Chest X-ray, AP view. Patient: 12 years old, sex F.
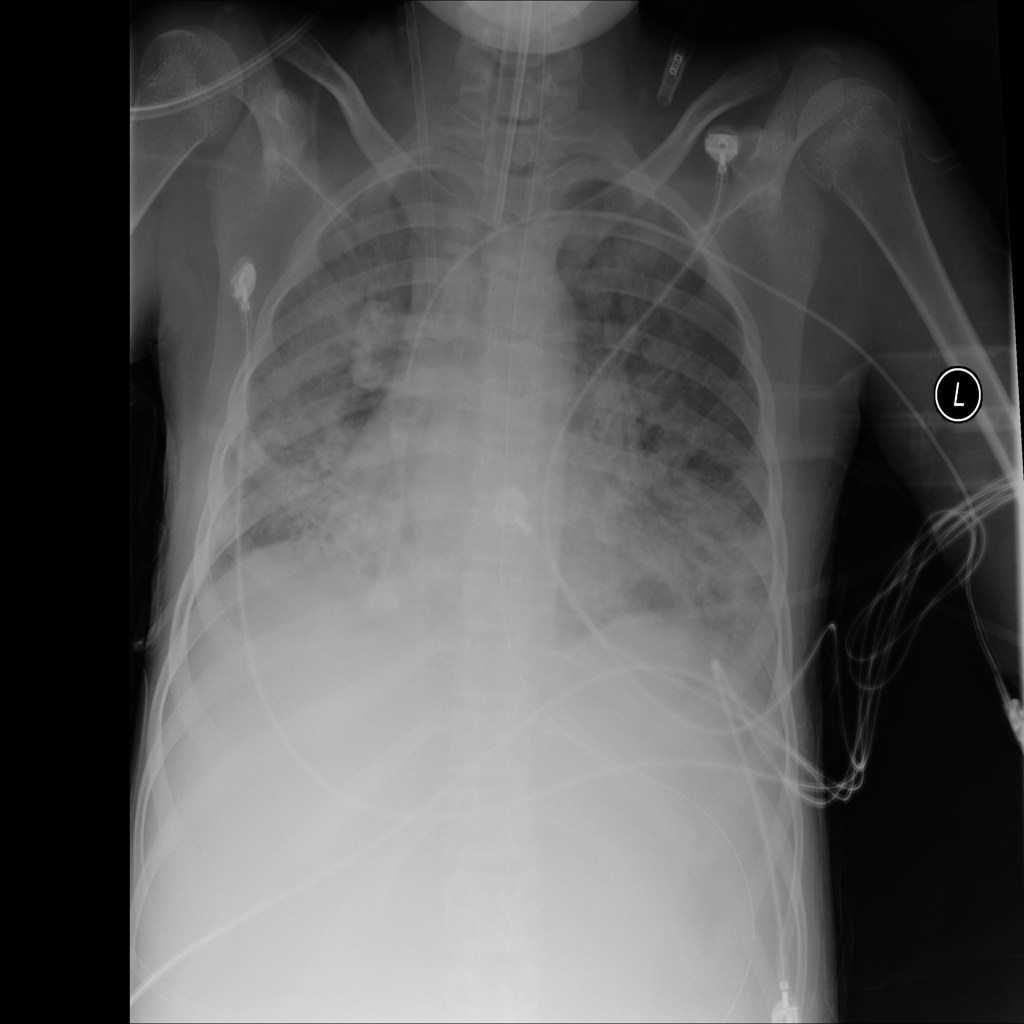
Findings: Cardiomegaly, Effusion, Infiltration